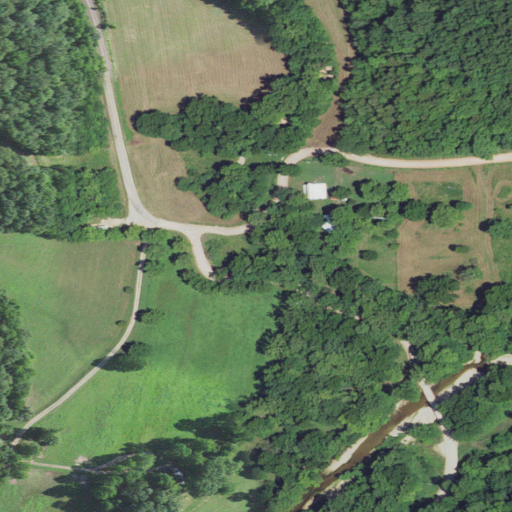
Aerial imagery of valley in Missouri named Summers Hollow containing pasture, deciduous forest, open development, woody wetlands, herbaceous wetlands, low intensity development, and medium intensity development